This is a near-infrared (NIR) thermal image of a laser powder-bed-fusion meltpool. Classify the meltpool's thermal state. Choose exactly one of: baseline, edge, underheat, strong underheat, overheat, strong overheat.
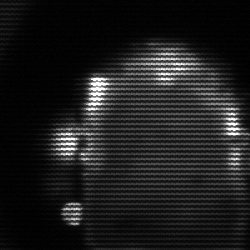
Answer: baseline